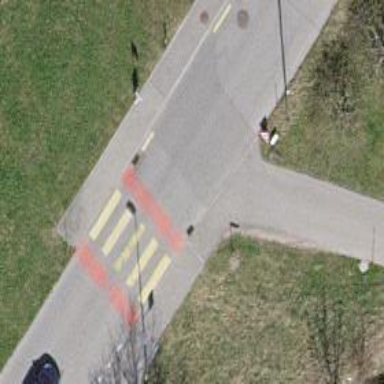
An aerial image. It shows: Zebra crossing on the road.